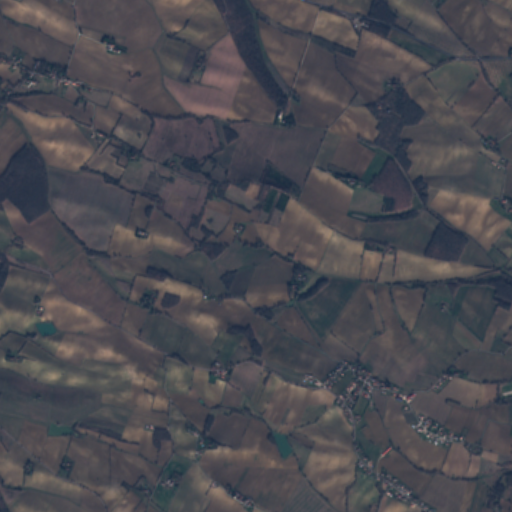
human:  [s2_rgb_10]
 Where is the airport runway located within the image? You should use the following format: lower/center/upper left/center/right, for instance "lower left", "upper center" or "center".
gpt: The airport runway is located in the upper right of the image.
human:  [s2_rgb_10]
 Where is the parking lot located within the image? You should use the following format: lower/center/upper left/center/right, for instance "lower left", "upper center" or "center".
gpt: The parking lot is located in the lower right of the image.
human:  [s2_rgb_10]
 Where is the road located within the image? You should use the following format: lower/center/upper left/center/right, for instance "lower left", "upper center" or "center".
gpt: There is no road in the image.